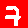
Digit: 7